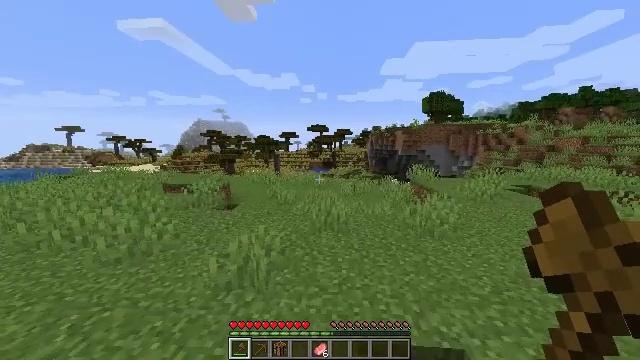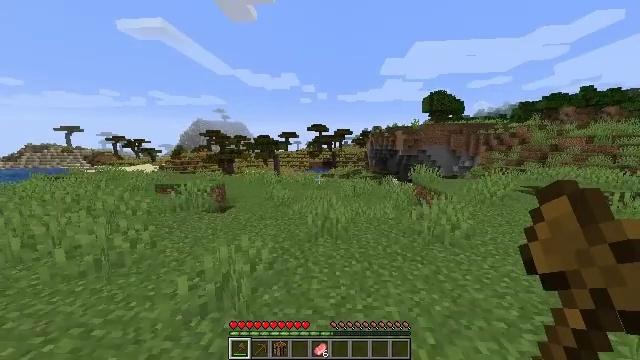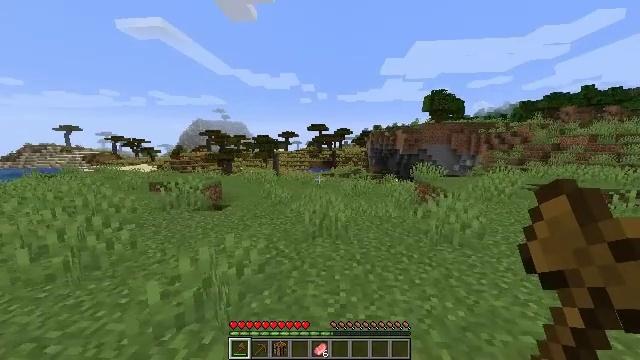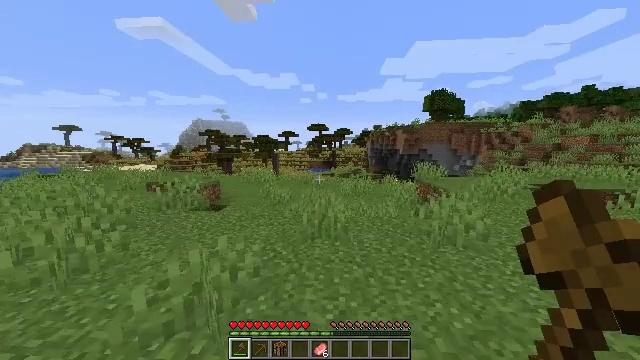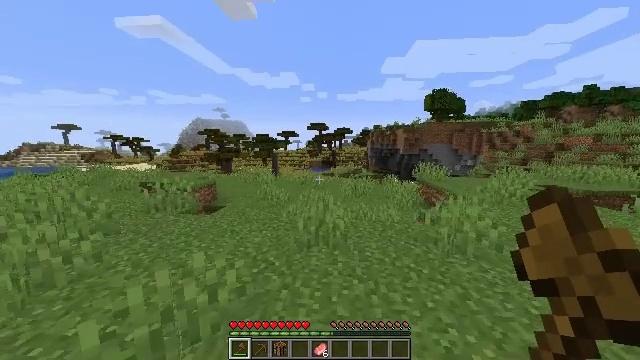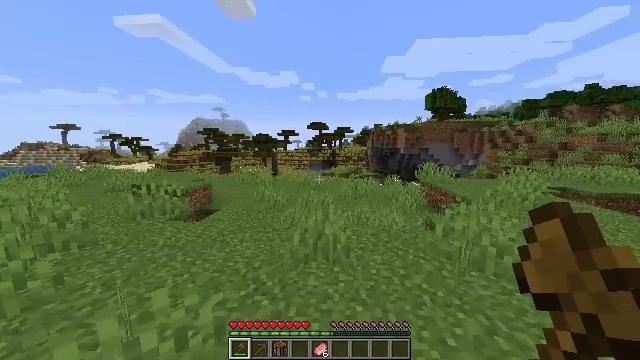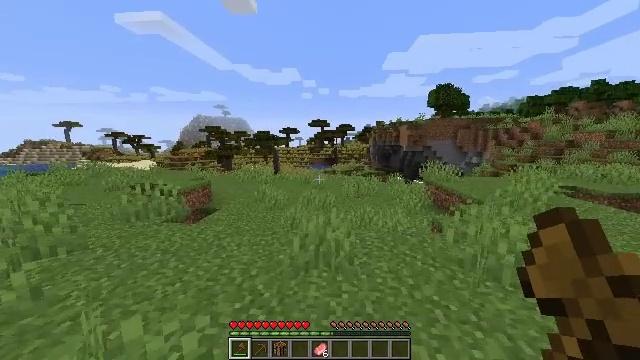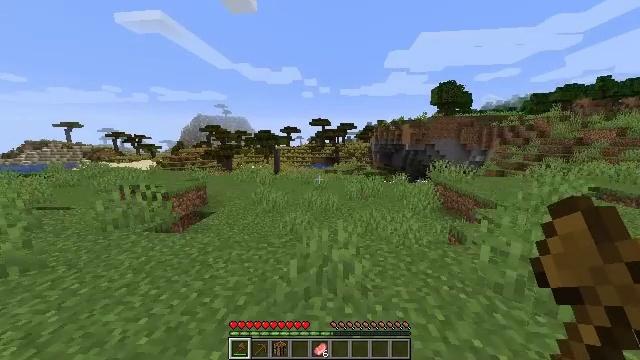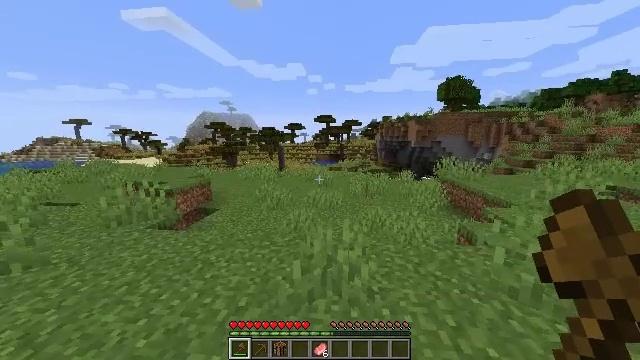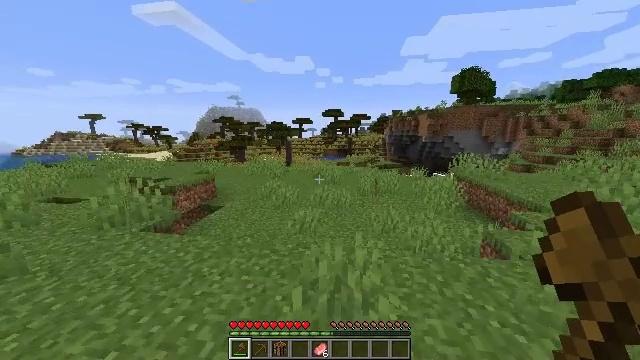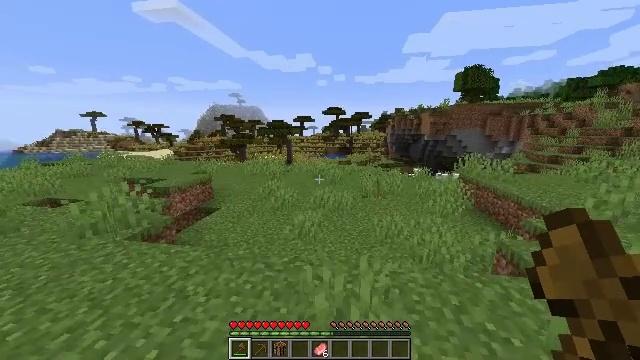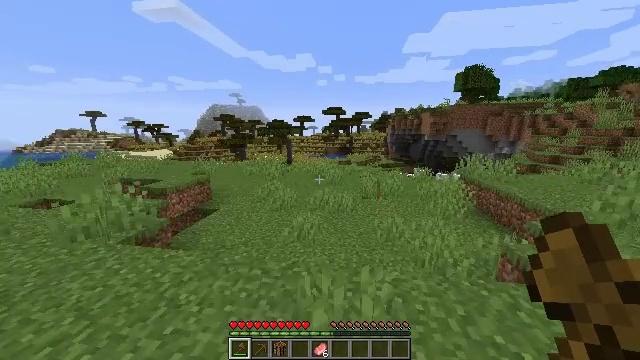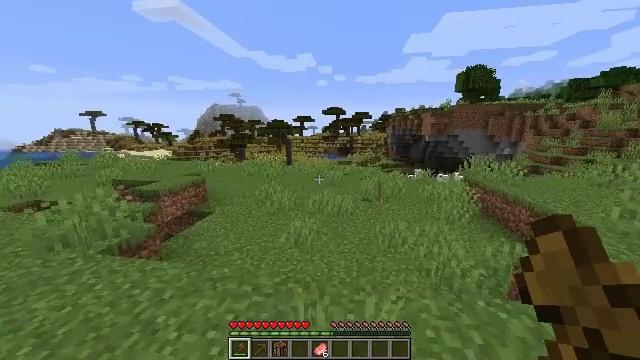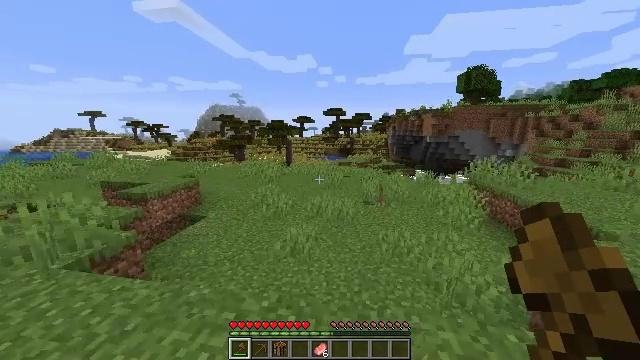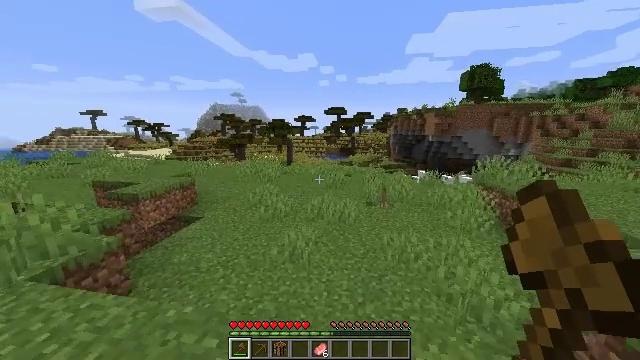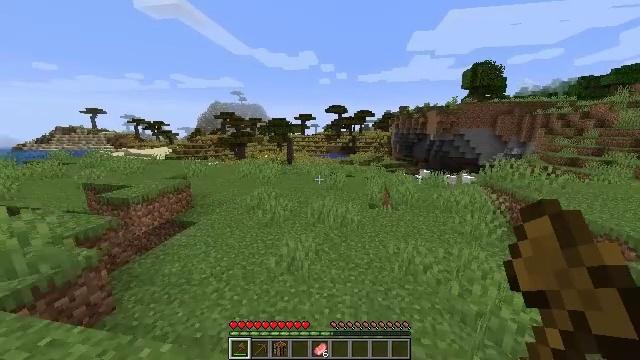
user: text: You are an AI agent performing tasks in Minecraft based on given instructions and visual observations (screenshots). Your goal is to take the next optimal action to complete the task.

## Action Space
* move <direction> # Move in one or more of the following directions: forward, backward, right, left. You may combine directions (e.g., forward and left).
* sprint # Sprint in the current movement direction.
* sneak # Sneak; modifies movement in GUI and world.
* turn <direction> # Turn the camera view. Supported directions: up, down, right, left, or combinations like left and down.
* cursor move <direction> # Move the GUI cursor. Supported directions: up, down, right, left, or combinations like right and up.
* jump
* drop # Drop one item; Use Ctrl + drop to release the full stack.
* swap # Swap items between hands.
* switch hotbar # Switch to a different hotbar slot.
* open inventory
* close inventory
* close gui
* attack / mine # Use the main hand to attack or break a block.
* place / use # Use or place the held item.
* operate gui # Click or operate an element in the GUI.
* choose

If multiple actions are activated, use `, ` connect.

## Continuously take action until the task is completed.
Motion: motion action
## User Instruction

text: Harvest tall grass for seeds.
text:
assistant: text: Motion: move forward, sprint
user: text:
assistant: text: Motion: move forward, sprint
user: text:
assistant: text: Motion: move forward, sprint
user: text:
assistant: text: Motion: move forward, sprint
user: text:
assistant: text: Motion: move forward
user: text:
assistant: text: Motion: move forward
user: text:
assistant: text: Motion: move forward
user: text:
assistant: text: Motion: move forward, turn left
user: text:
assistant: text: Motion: move forward, turn left and down
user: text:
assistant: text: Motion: move forward
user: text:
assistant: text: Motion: move forward
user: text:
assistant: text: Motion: move forward
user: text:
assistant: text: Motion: move forward
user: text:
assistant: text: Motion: move forward
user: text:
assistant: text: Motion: move forward
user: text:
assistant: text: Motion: move forward
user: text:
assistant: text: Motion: move forward
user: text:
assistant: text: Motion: move forward
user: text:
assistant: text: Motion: no_op
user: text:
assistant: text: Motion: no_op
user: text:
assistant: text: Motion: no_op
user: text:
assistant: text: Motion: no_op
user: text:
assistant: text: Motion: no_op
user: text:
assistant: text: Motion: no_op
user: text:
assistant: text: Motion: no_op
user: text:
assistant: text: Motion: no_op
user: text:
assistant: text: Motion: turn right and up
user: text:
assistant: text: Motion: turn right and up
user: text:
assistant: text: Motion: turn right
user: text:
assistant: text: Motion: move forward